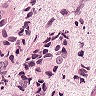
Metastatic tissue present: yes